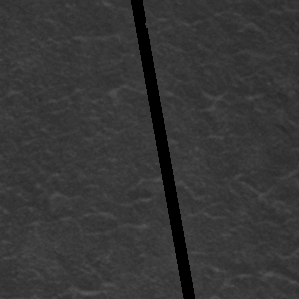
Label: frost